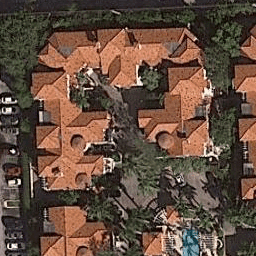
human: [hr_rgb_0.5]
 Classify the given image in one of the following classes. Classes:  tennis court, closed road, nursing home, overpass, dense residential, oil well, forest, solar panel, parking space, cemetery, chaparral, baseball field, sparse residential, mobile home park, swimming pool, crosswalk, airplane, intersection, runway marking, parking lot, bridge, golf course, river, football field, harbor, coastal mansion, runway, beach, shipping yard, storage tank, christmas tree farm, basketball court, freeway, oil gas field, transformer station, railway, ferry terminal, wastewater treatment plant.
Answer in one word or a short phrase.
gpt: coastal mansion